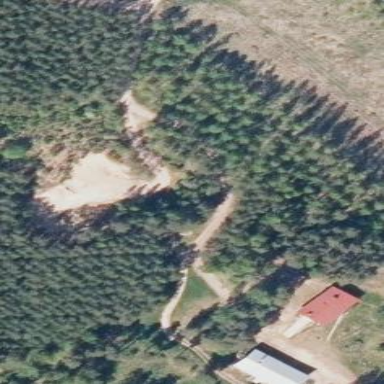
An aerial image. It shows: Quarry area.